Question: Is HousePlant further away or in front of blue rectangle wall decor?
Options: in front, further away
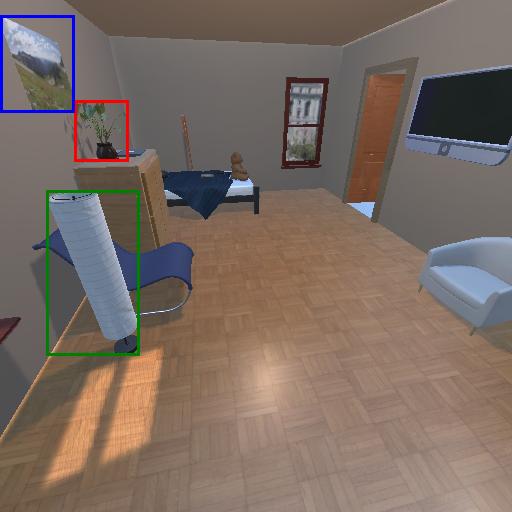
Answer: in front